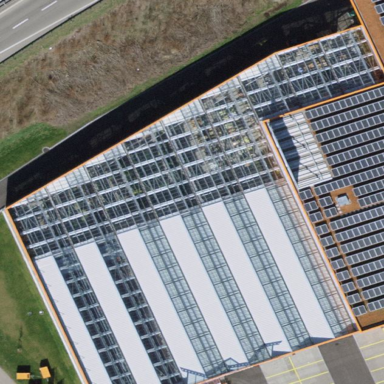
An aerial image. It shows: Greenhouse.